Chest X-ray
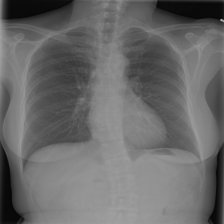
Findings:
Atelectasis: negative
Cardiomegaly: negative
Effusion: negative
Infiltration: negative
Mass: negative
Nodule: negative
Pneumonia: negative
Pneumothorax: negative
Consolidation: negative
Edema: negative
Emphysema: negative
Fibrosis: negative
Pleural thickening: negative
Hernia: negative